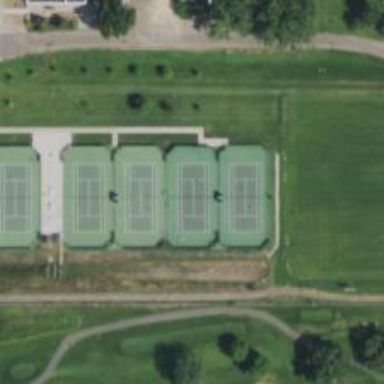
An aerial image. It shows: Tennis court on the leisure land pitch.